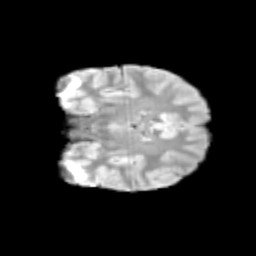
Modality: T2w
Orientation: coronal
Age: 9
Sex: female
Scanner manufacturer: siemens
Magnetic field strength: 3 T
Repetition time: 3.8 s
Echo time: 0.07 s